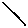
Label: line